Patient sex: F
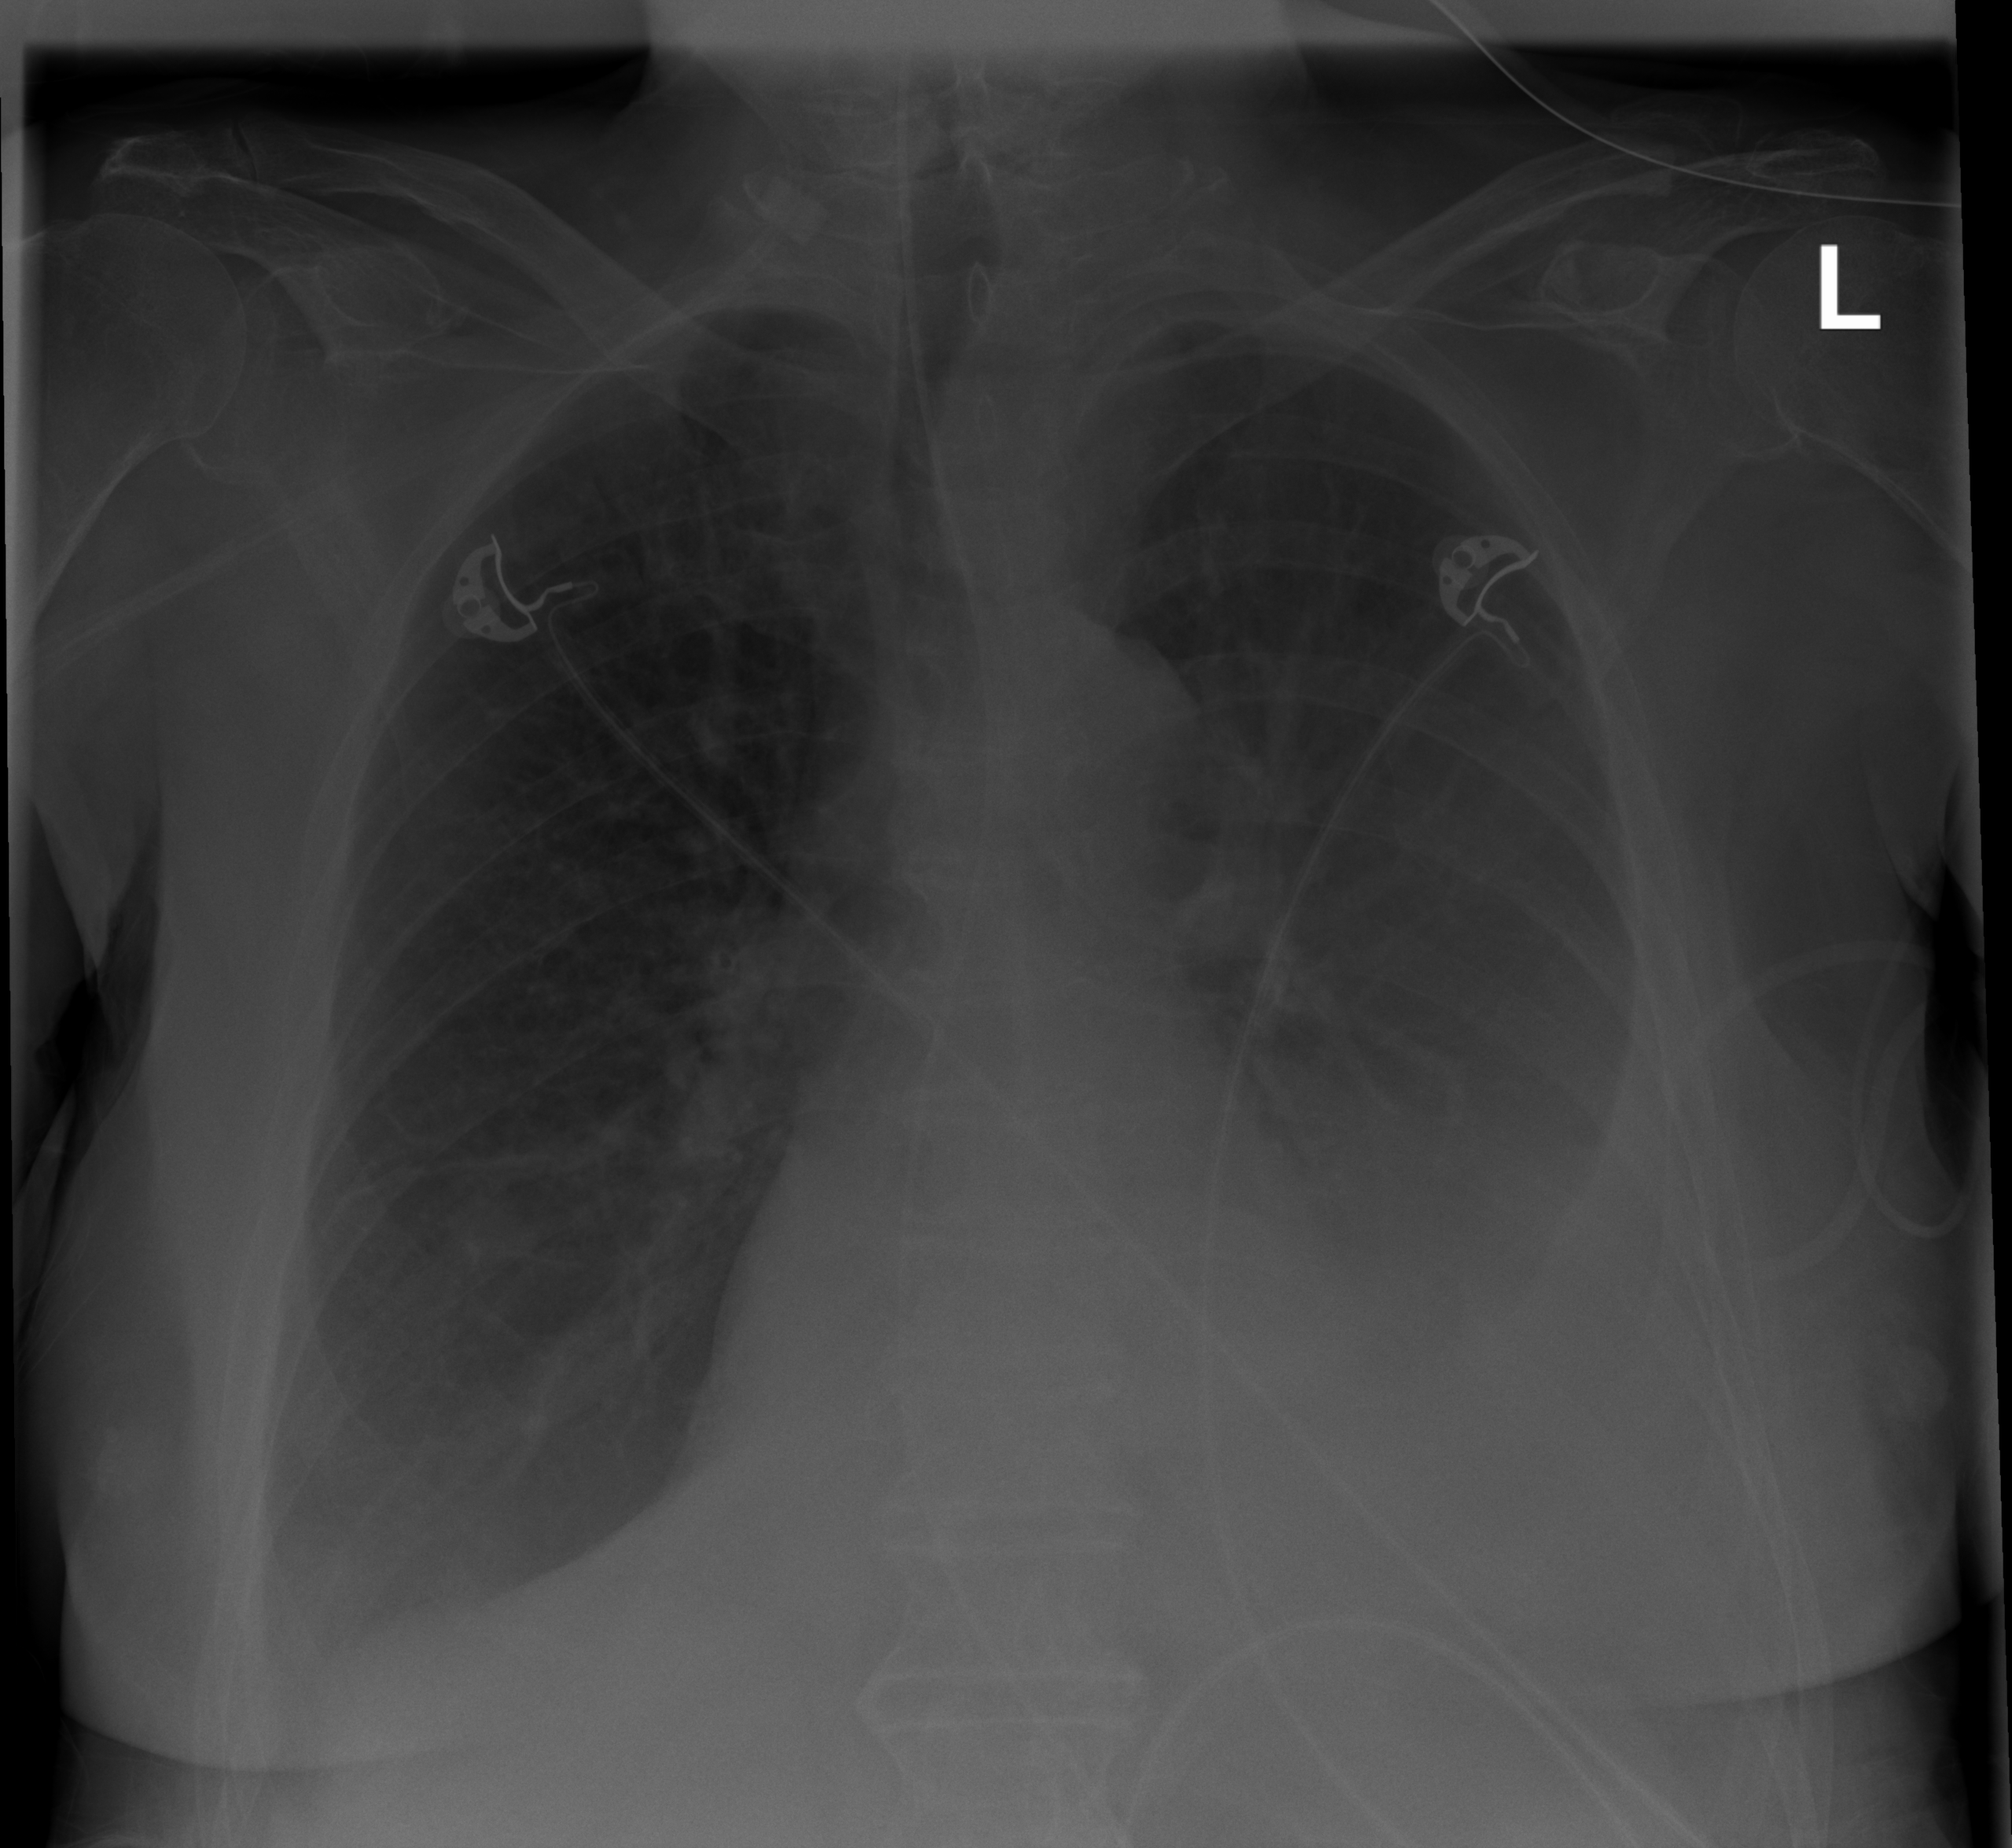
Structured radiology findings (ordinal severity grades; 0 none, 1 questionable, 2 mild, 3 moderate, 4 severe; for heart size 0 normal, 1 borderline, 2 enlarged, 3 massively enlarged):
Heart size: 0
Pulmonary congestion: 0
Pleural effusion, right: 2
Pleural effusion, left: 3
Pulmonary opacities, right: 0
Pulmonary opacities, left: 0
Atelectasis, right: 2
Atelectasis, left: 2